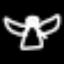
Label: angel